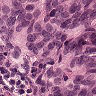
Metastatic tissue present: yes